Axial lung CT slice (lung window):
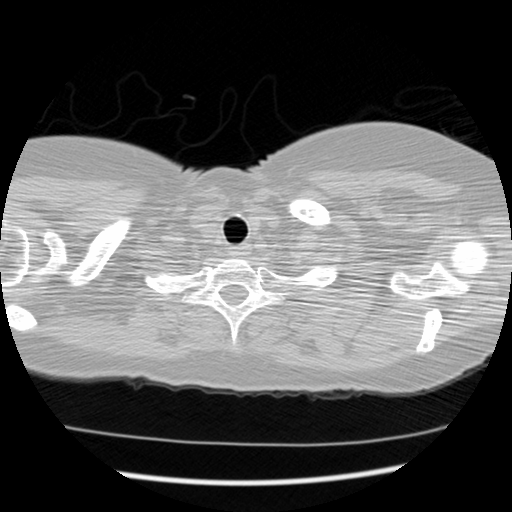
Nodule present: no